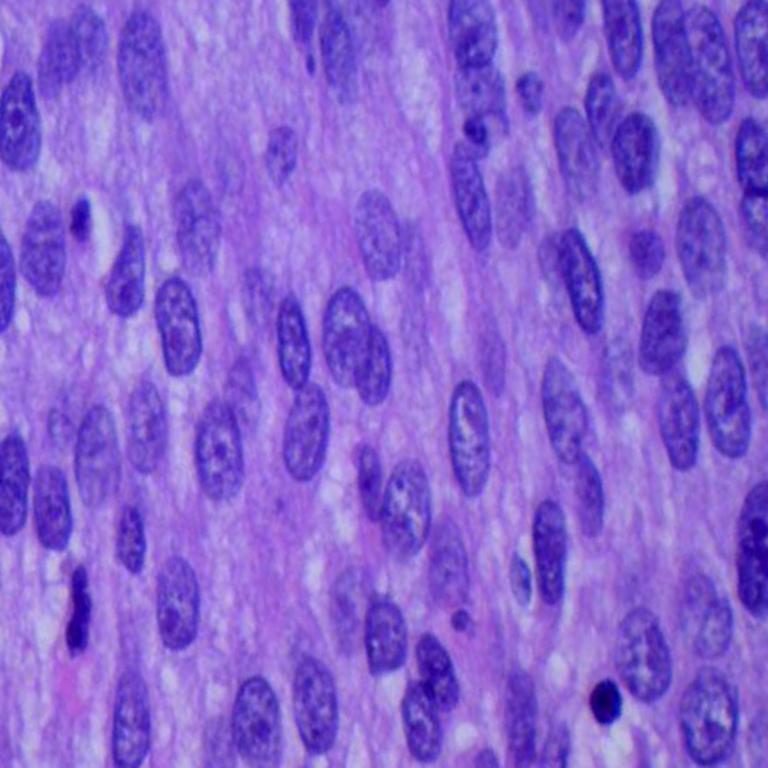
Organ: lung
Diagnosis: squamous carcinomas